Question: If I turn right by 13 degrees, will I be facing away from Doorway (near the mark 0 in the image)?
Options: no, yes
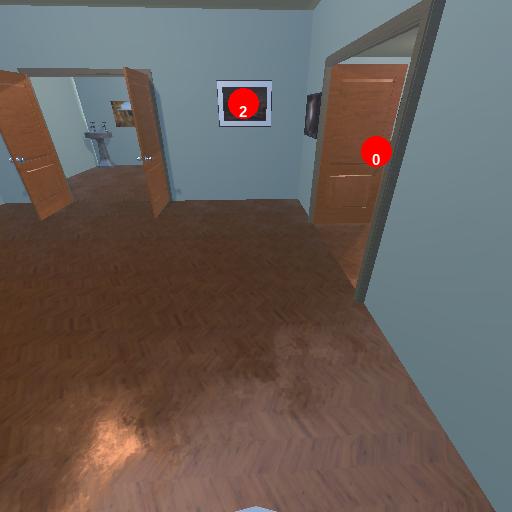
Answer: no